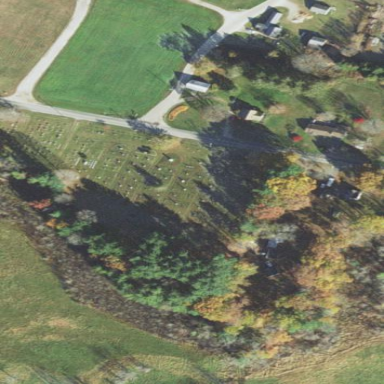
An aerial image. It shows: Cemetery that holds historical significance.